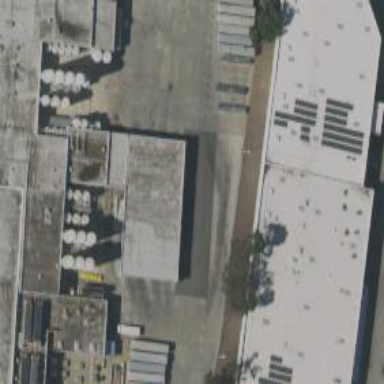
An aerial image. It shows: Warehouse building.